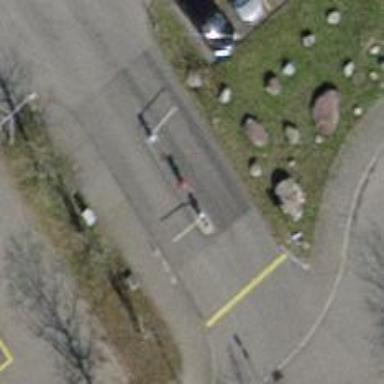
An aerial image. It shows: Lift gate barrier.